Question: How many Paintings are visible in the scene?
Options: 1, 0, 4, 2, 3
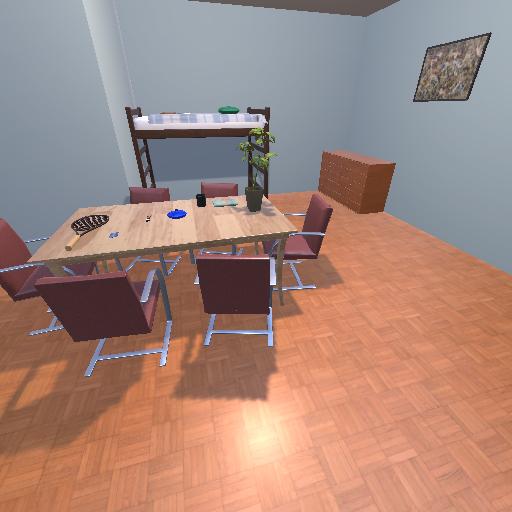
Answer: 1